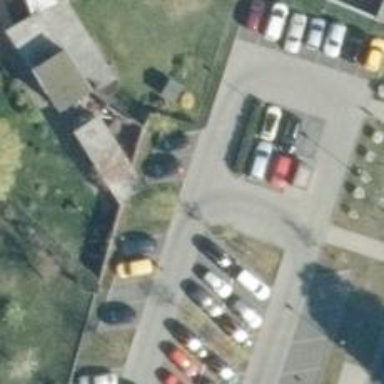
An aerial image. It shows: Parking aisle designated as service road.